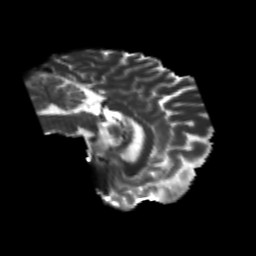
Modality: T2w
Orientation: sagittal
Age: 26
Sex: male
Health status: healthy
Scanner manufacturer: philips
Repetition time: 7.39 s
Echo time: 0.08599 s